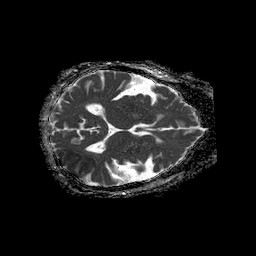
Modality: ADC
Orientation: axial
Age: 81
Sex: female
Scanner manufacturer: philips
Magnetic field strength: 1.5 T
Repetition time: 4.6 s
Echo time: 0.08941 s